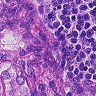
Metastatic tissue present: yes